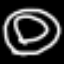
Label: donut